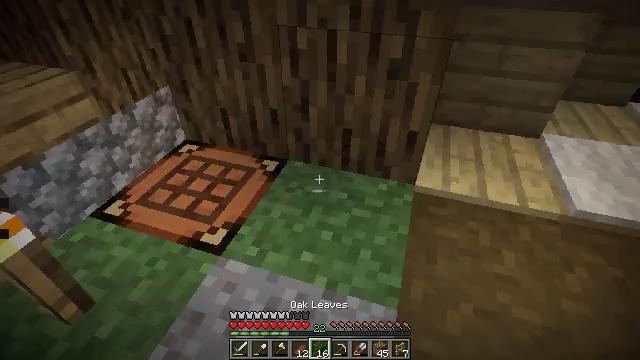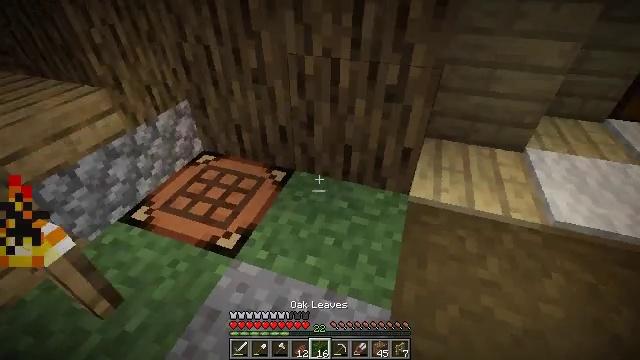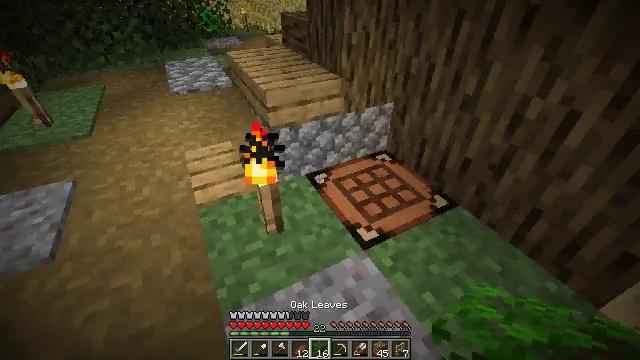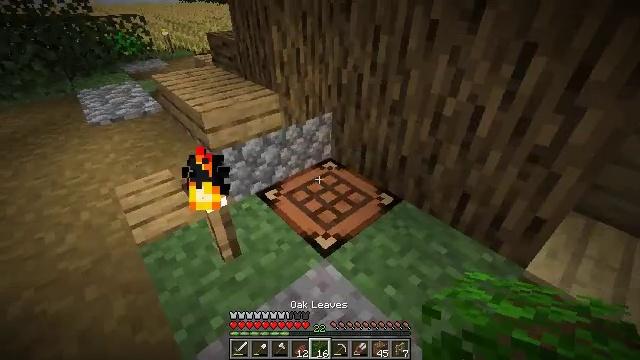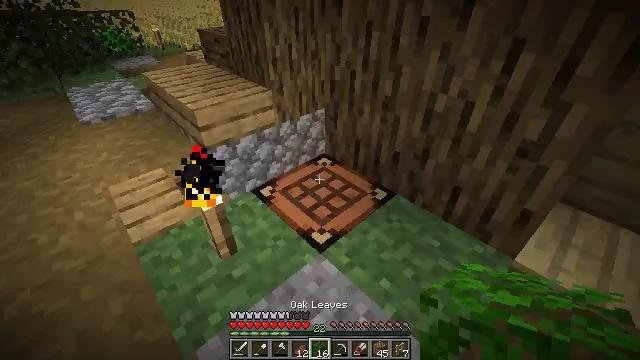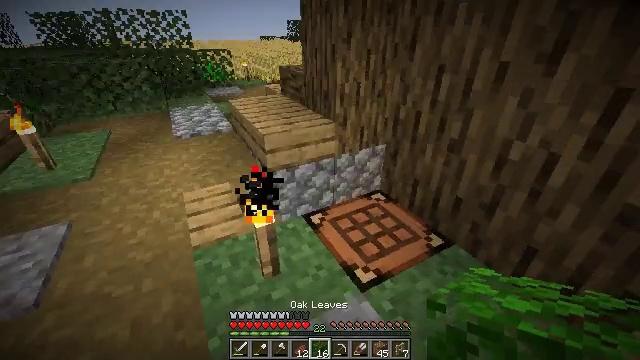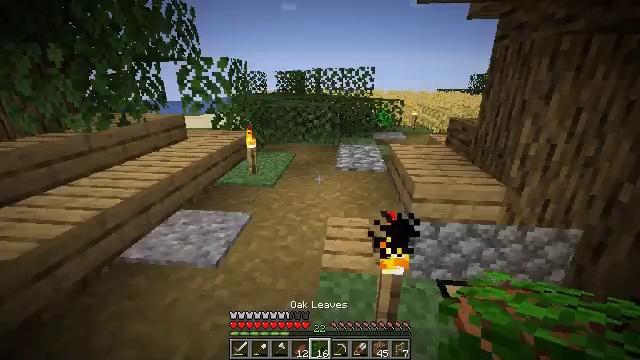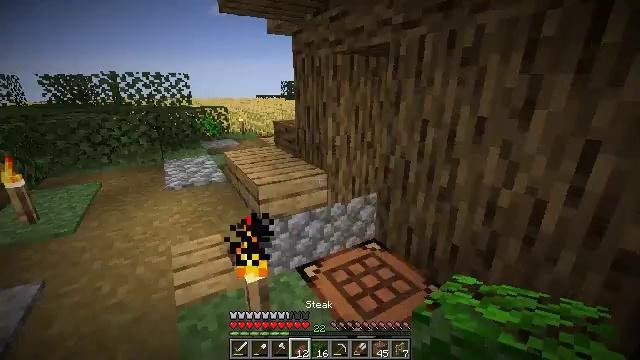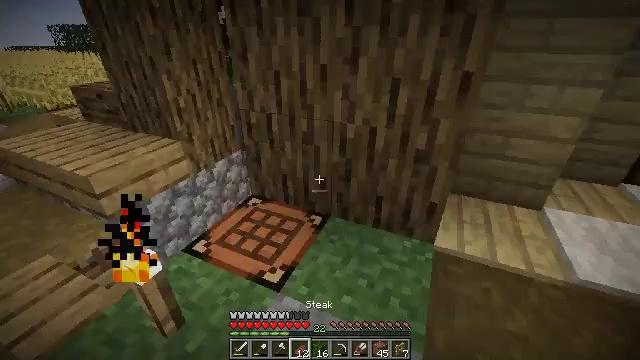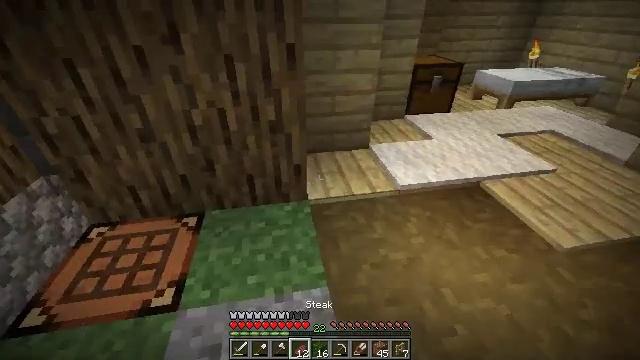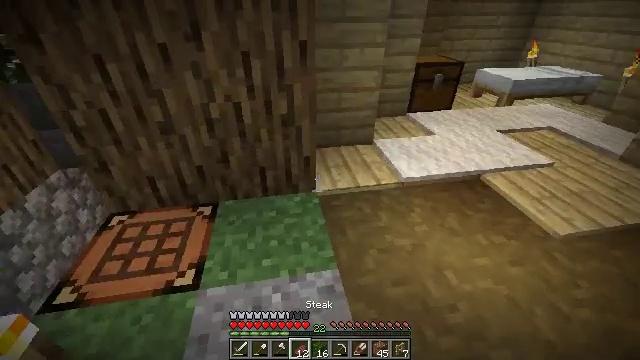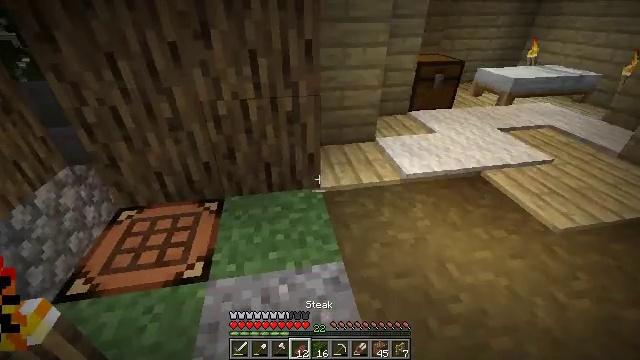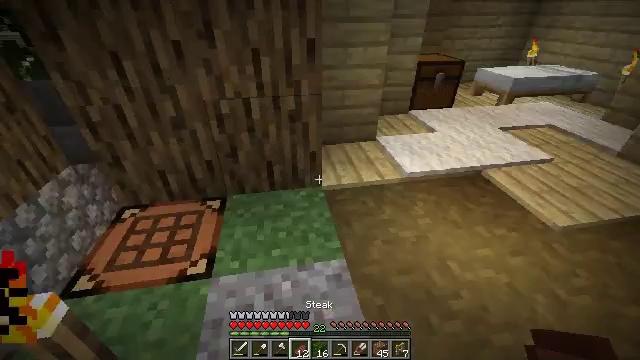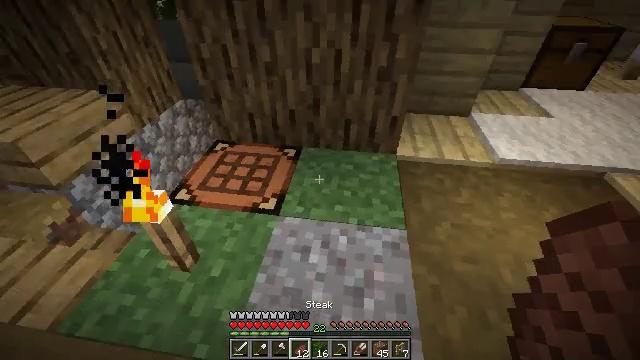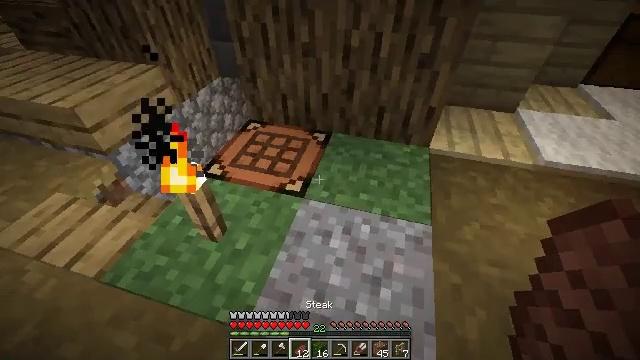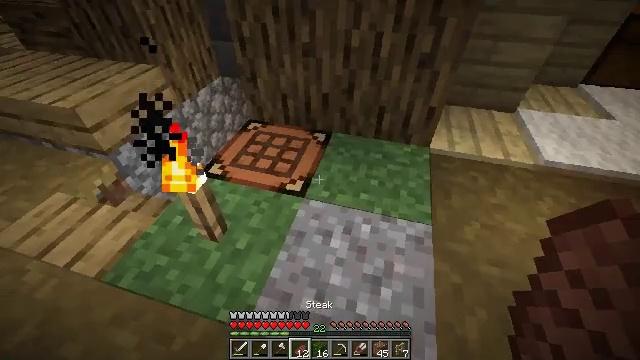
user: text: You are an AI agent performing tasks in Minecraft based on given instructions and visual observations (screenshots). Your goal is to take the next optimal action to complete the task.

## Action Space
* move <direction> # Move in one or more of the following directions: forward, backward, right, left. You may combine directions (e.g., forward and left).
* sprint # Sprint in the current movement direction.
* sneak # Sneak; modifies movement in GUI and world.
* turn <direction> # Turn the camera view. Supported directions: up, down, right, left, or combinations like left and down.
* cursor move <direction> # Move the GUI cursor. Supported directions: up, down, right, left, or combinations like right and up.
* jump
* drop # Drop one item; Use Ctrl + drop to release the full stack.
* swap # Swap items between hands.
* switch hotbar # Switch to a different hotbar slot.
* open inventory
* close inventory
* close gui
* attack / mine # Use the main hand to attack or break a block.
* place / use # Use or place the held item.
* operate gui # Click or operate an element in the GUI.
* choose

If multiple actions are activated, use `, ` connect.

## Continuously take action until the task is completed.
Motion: motion action
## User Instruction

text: Take birch planks to craft birch stairs.
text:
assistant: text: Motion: attack / mine
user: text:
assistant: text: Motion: turn left, attack / mine
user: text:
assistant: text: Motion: turn right and up, attack / mine
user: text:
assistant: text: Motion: turn right and down, attack / mine
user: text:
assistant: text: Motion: turn left and up, attack / mine
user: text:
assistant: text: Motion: turn left and up, attack / mine
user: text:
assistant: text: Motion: move left, turn right and up, attack / mine
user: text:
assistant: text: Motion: move back and move left, turn right and down, attack / mine
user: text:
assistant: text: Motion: move back and move left, turn right and down, attack / mine
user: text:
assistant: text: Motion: attack / mine
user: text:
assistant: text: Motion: attack / mine
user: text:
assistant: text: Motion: attack / mine
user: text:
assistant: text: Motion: turn left and down, attack / mine
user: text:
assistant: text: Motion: turn left and down, attack / mine
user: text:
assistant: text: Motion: attack / mine
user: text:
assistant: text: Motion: attack / mine
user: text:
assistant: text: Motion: attack / mine
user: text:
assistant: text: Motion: turn left and up, attack / mine
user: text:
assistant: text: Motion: move forward, turn left, attack / mine
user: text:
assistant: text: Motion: move forward, turn left and down, attack / mine
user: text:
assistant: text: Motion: move forward, turn left and down, attack / mine
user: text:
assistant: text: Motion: turn down, attack / mine
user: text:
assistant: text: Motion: turn down, attack / mine
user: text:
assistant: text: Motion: attack / mine
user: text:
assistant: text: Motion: attack / mine and use / place
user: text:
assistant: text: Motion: attack / mine
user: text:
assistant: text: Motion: attack / mine
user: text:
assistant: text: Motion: attack / mine
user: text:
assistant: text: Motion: attack / mine
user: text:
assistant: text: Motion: operate gui, open gui